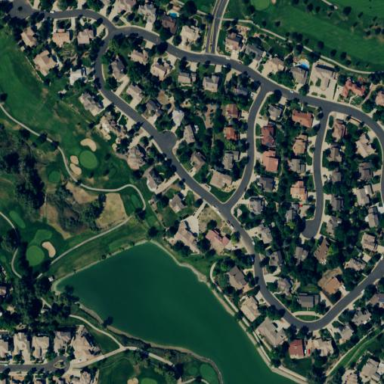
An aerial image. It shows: Single-family residential area.